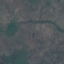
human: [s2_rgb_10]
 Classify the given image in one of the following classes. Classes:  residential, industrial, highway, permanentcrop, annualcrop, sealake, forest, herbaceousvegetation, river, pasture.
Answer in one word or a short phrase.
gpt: HerbaceousVegetation